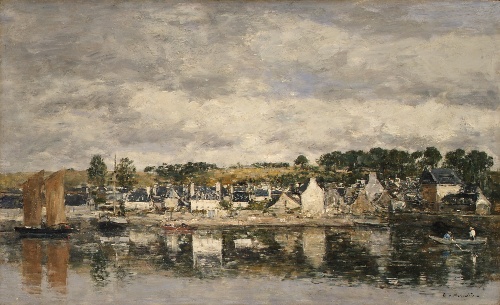
Title: Village by a River
Artist: Eugène Boudin
Artist bio: French, Honfleur 1824–1898 Deauville
Date: probably 1867
Object type: Painting
Classification: Paintings
Medium: Oil on wood
Dimensions: 14 x 23 in. (35.6 x 58.4 cm)
Department: European Paintings
Credit line: Gift of Arthur J. Neumark, 1959
Accession year: 1959
Repository: Metropolitan Museum of Art, New York, NY
Tags: Villages|Rivers|Landscapes